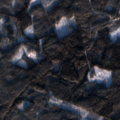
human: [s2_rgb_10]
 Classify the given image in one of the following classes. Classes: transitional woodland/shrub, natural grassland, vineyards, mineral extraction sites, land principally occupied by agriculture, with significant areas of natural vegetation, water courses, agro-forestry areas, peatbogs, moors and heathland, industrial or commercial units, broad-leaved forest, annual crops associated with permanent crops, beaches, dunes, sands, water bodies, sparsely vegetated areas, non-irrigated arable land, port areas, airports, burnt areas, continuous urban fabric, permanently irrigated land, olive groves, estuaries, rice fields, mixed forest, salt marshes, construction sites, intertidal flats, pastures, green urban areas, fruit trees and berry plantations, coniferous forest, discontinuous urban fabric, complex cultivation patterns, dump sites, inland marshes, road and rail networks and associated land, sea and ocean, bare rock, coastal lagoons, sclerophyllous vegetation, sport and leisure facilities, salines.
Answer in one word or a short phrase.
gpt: coniferous forest, mixed forest, transitional woodland/shrub